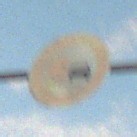
Verkehrszeichen: UeberholverbotKraftfahrzeuge
Umgebung: Outdoor, RoadRail
Tageszeit: SunriseSunset
Wetter: PartlyCloudy
Licht: Natural
Jahreszeit: NotSpecified
Kontrast: LowContrast